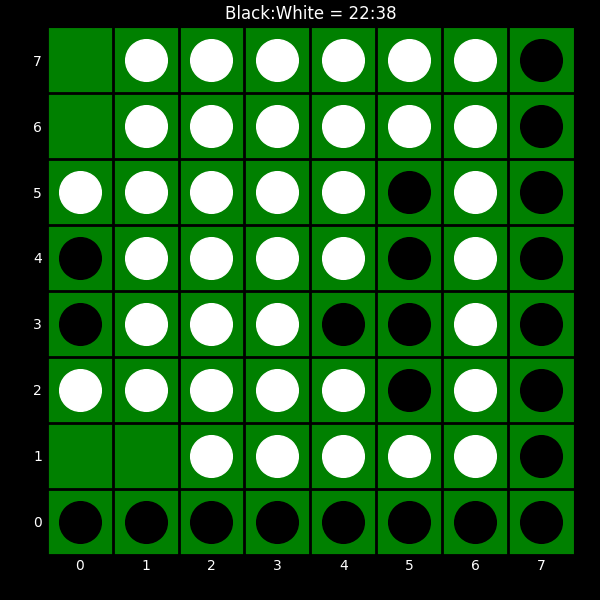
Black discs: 22
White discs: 38